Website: walmart
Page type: customer-info-address
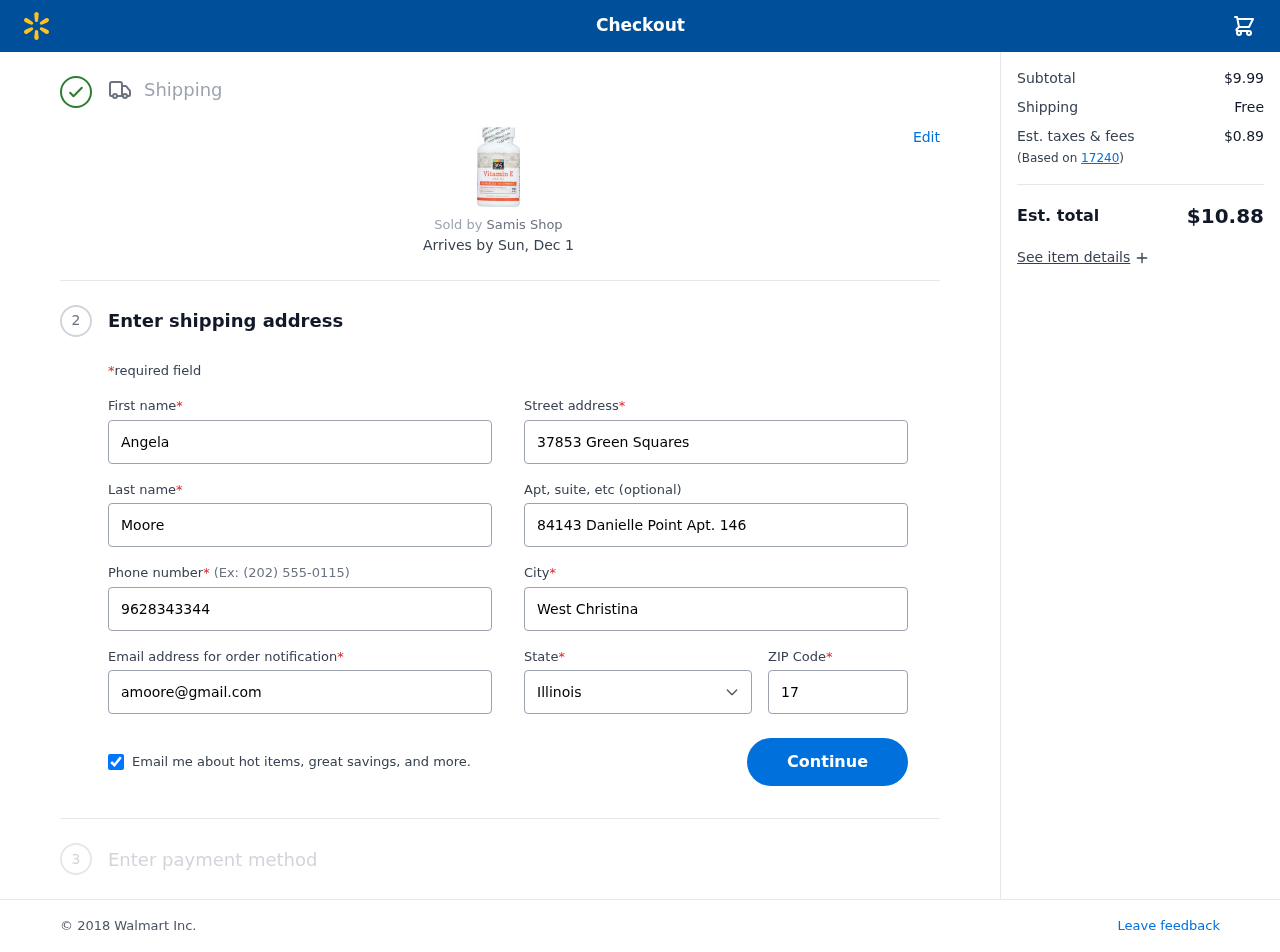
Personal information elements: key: PII_CITY
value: West Christina
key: PII_EMAIL
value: amoore@gmail.com
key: PII_FIRSTNAME
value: Angela
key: PII_LASTNAME
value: Moore
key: PII_PHONE
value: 9628343344
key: PII_POSTCODE
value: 17240
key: PII_STATE
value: Illinois
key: PII_STREET
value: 37853 Green Squares
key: PII_STREET2
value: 84143 Danielle Point Apt. 146
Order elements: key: ORDER_DELIVERY_DATE
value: Sun, Dec 1
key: ORDER_SUBTOTAL
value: $9.99
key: ORDER_SHIPPING_COST
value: Free
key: ORDER_TAX
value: $0.89
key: ORDER_TOTAL
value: $10.88